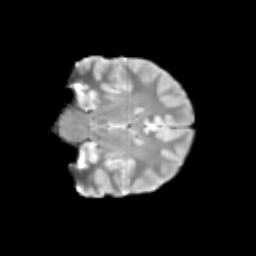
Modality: T2w
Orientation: coronal
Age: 11
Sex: male
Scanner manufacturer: siemens
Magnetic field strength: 3 T
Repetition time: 3.8 s
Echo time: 0.07 s